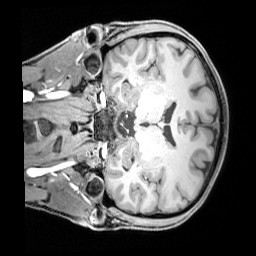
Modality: T1w
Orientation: coronal
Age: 36
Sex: male
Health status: healthy
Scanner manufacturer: siemens
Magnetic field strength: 3 T
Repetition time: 1.65 s
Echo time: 0.00182 s